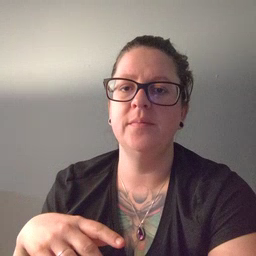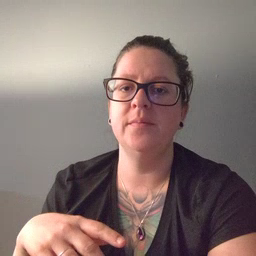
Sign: empty